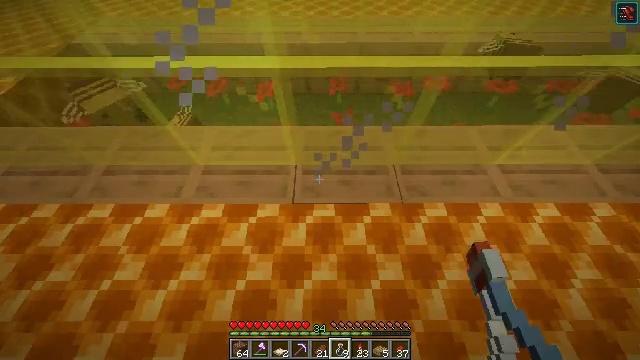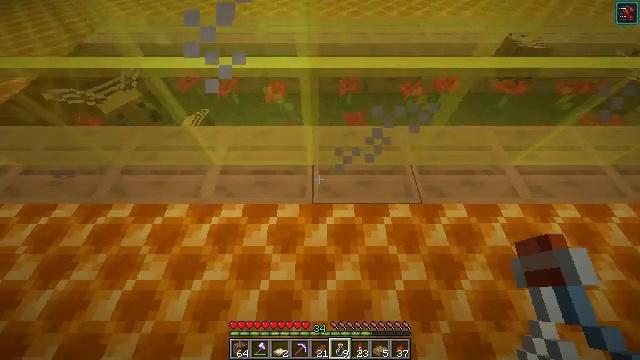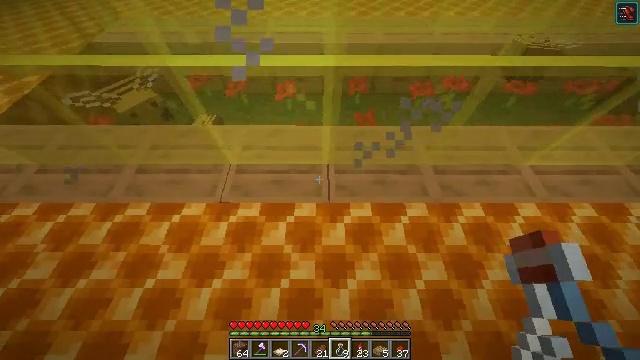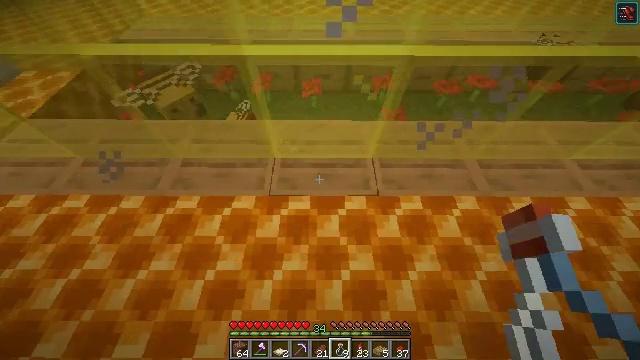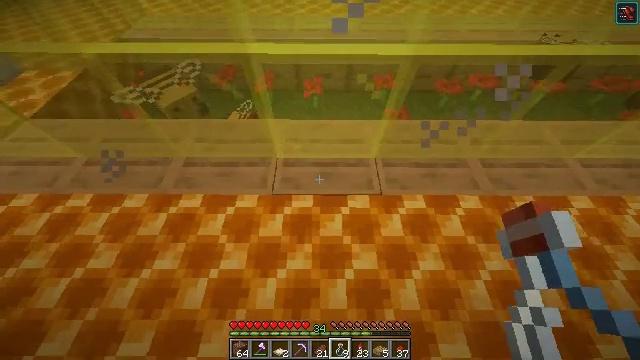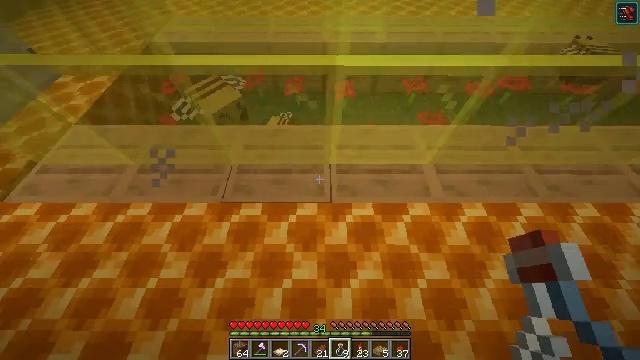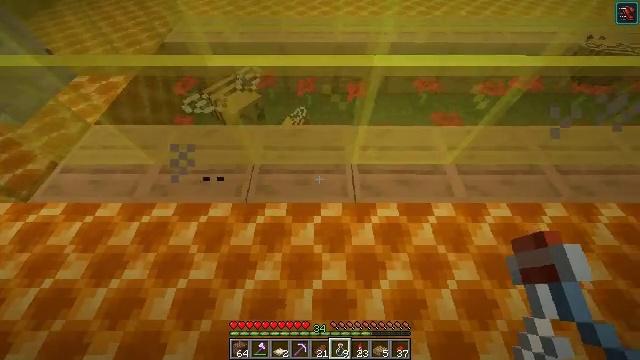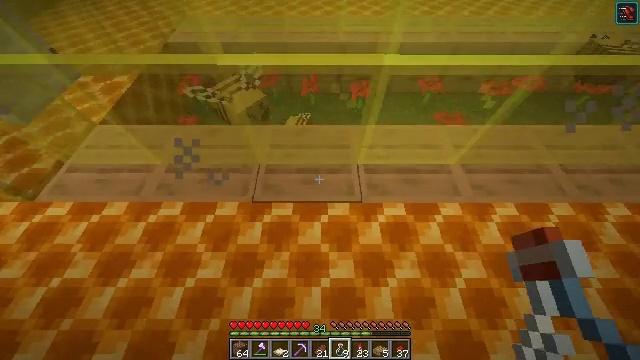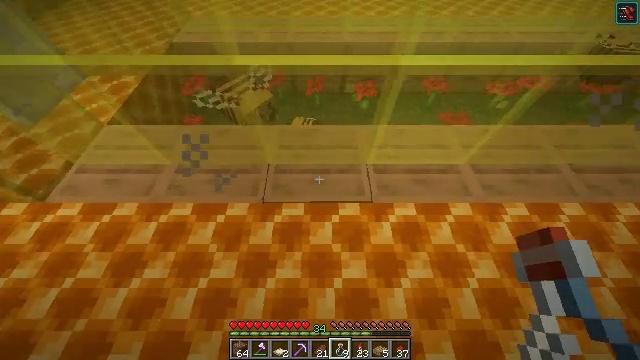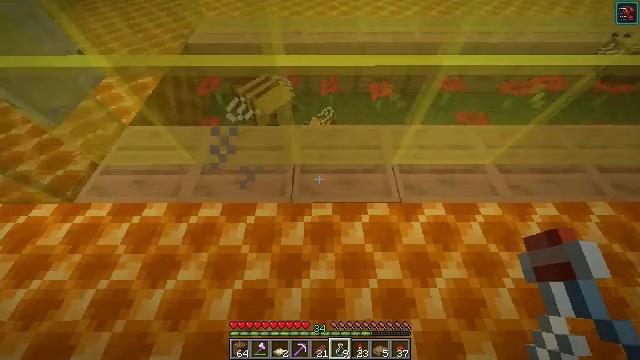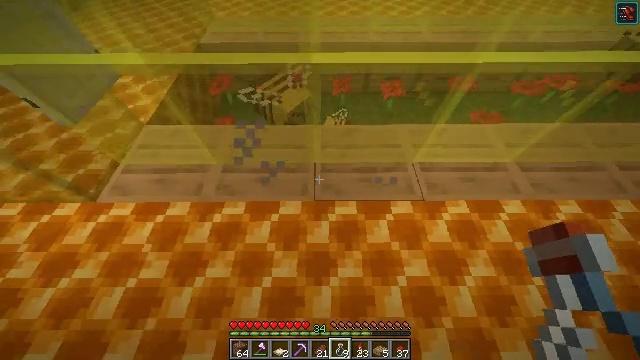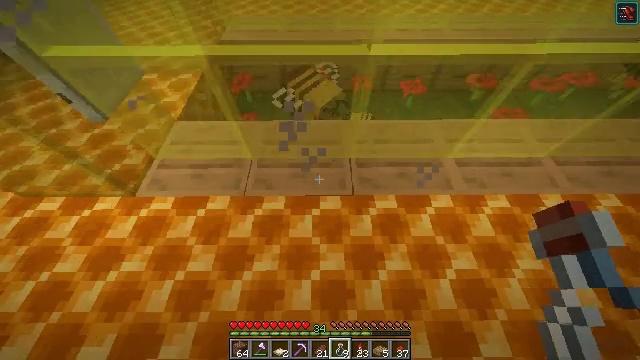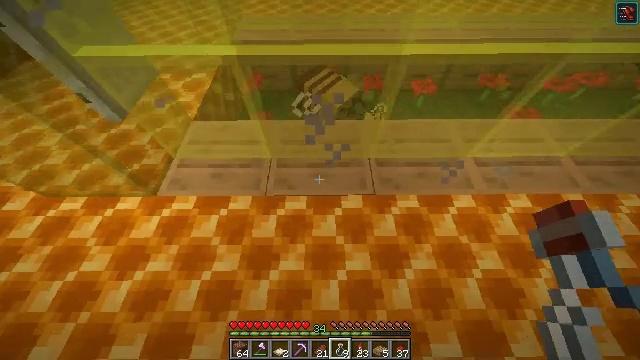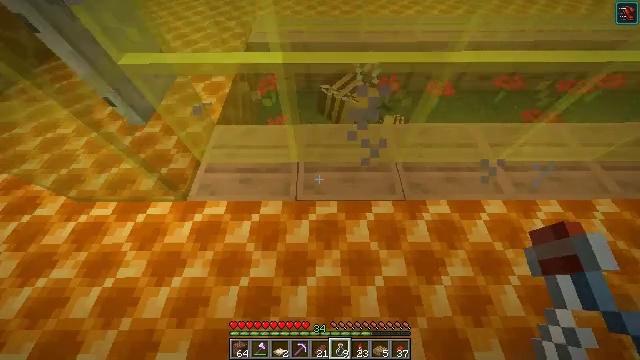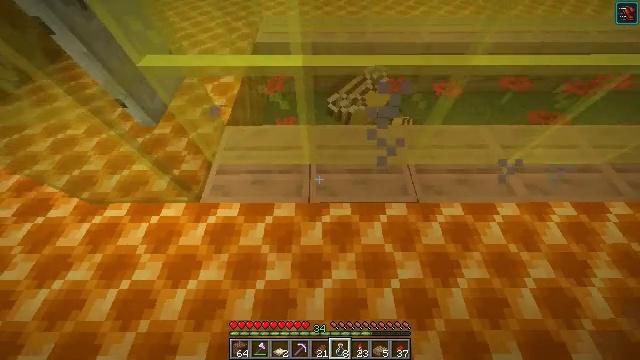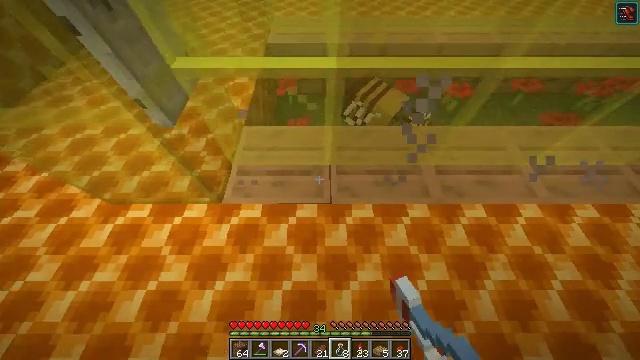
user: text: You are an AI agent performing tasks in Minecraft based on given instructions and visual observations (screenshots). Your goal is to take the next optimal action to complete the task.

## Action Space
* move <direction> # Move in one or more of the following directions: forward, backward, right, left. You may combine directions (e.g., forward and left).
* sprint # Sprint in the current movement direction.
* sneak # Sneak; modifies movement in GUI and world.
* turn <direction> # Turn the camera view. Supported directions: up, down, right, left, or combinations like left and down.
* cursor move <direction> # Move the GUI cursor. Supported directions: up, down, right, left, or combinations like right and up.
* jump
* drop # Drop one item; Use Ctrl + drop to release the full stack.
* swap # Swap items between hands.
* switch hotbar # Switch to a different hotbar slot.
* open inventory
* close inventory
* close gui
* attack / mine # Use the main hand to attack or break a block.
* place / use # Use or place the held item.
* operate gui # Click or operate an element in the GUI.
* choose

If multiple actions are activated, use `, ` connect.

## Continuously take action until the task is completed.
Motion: motion action
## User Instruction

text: Form a honey block with honey bottles in the grid.
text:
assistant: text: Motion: move left, use / place
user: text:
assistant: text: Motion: move left, use / place
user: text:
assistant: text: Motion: move left, use / place
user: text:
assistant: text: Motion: move left, use / place
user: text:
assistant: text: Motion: move left, use / place
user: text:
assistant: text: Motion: use / place
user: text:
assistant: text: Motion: use / place
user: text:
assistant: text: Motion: move left, use / place
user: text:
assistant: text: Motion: move left, use / place
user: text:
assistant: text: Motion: move left, use / place
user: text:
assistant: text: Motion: move left, use / place
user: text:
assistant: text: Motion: use / place
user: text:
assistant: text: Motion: move left, use / place
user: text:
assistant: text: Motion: move left, use / place
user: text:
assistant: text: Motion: move left, use / place
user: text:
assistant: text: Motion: use / place
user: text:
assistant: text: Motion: use / place
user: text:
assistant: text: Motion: move left, use / place
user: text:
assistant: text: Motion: move left, use / place
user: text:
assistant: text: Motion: move left, use / place
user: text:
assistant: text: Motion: move left, use / place
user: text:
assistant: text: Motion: move forward and move left, use / place
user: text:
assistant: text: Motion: move forward and move left, use / place
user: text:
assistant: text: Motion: move forward and move left, use / place
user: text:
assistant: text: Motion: move forward and move left, use / place
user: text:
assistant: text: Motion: move forward and move left
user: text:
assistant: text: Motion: move forward, turn right
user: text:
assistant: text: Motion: move forward, turn right
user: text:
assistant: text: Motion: move forward, turn right and up
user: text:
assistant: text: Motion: move forward, turn right and up